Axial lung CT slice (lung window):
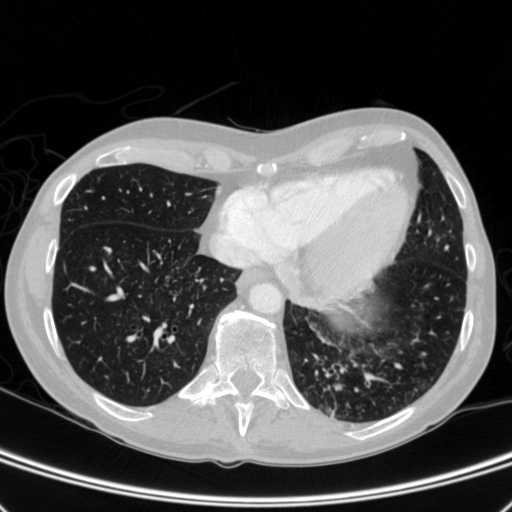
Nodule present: no